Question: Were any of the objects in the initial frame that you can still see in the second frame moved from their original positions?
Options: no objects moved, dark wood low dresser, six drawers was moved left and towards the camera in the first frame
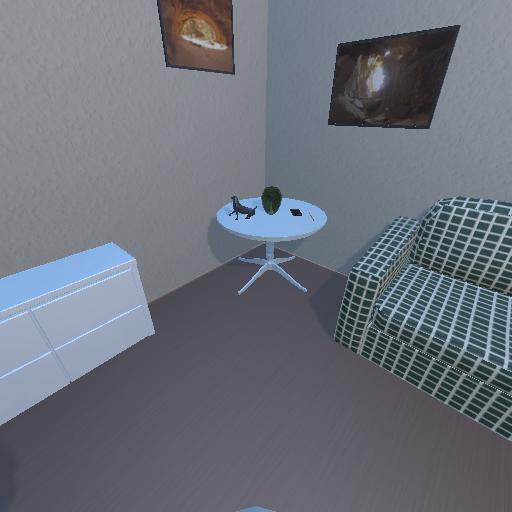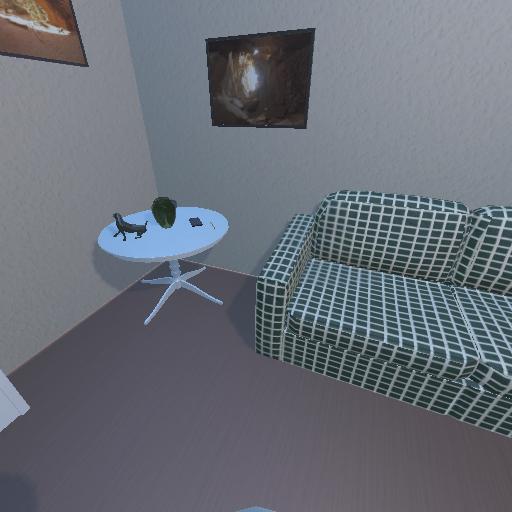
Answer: no objects moved